Interaction volume radius: 5 \u00c5
Interaction volume height: 15 \u00c5
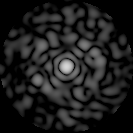
Disorder parameter: 0.8319